Field crop: tomato
Growth stage: 2
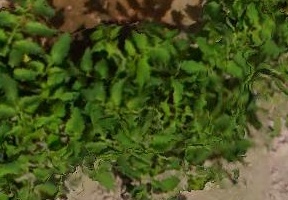
Species: tomato